Aerial crown-view tile of a tropical tree (Barro Colorado Island, Panama), acquired 20240716:
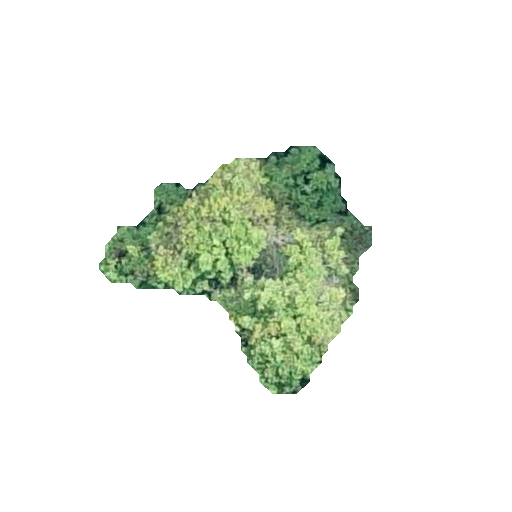
Species: Alseis blackiana
GBIF accepted scientific name: Alseis blackiana
Crown area: 57.873 m²